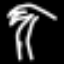
Label: palm tree